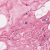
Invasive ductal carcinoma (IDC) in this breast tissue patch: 0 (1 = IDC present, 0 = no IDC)